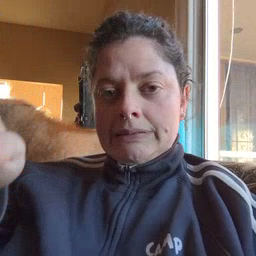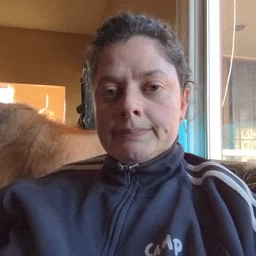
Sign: pretend